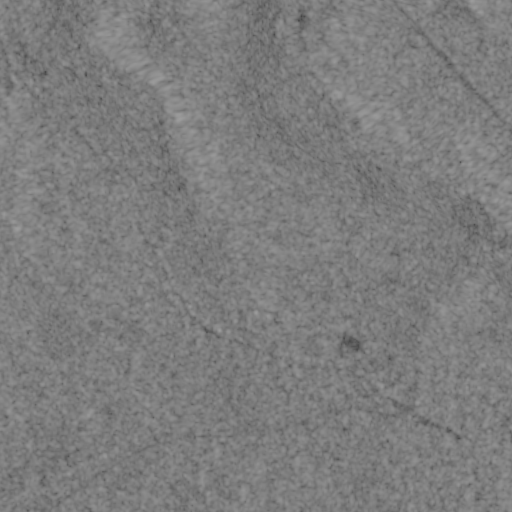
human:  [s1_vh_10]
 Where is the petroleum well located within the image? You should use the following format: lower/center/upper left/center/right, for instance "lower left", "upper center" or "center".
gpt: The petroleum well is located in the upper left of the image.
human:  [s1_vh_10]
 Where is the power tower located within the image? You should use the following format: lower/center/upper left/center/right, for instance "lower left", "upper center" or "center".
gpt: The power tower is located in the upper right of the image.
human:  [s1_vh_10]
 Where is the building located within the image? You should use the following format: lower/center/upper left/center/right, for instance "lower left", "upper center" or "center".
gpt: The building is located in the lower right of the image.
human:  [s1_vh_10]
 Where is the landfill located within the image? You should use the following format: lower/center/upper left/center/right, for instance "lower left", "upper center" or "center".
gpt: There is no landfill in the image.

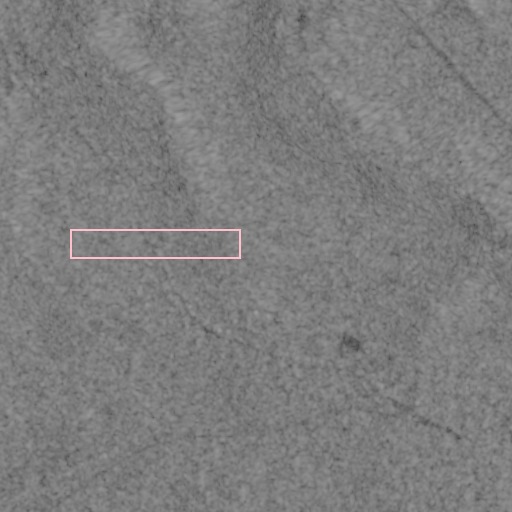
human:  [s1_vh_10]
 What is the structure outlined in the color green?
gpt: There is no green outline.
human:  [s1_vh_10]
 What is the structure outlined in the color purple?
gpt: There is no structure outlined in purple.